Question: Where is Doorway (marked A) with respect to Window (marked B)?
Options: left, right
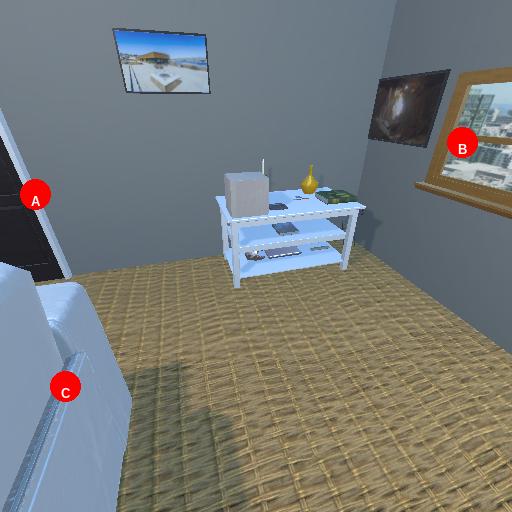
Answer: left